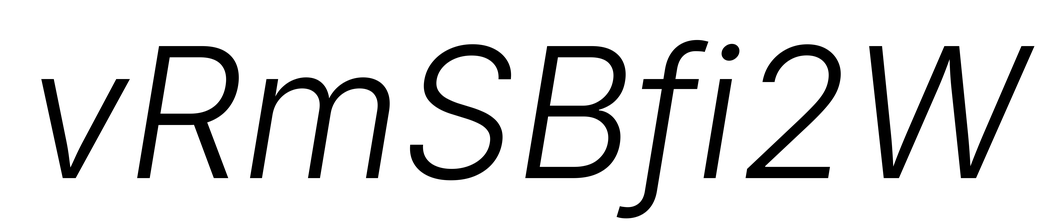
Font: Inter-Italic_Light_Italic